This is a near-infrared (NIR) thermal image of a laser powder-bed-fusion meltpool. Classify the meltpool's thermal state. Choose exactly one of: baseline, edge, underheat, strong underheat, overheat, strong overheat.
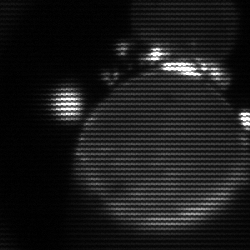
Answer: edge